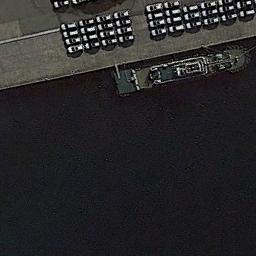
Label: ship